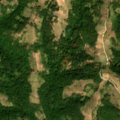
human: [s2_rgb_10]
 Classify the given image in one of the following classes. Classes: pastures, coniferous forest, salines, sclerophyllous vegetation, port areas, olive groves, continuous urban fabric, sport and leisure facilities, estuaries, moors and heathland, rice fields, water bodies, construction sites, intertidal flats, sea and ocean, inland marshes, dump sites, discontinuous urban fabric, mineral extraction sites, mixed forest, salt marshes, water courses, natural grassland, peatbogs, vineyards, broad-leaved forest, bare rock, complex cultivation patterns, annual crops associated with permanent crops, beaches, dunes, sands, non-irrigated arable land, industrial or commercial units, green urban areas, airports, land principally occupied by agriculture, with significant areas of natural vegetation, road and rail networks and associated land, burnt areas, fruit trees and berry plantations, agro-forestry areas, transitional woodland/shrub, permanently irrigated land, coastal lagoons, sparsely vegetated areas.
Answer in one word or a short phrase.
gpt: complex cultivation patterns, land principally occupied by agriculture, with significant areas of natural vegetation, broad-leaved forest